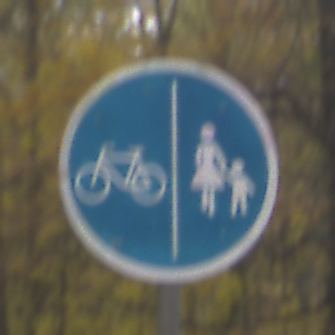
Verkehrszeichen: GetrennterRadUndGehwegRadwegLinks
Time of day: MorningAfternoon
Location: Outdoor (Nature)
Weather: Overcast
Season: Autumn
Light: Natural